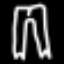
Label: pants